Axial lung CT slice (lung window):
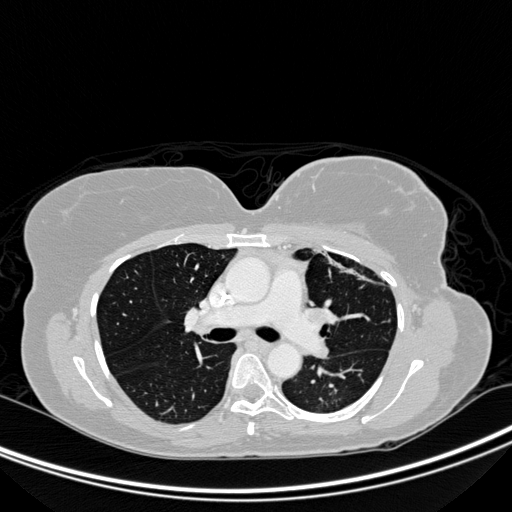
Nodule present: yes
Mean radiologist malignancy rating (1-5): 2.5